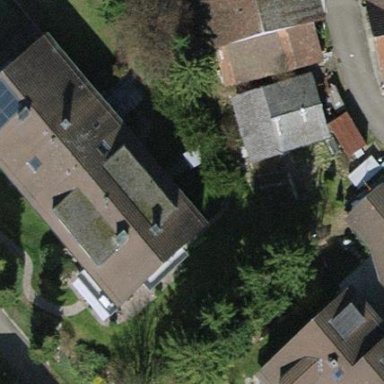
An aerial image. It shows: Gabled roof building with tile roofing. It consists of apartments.